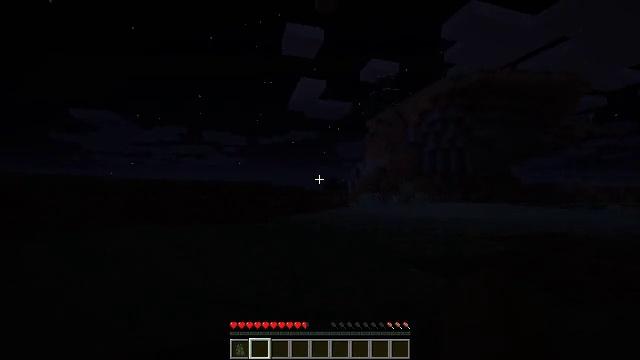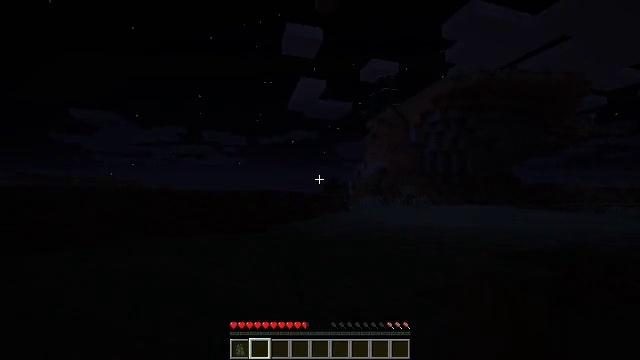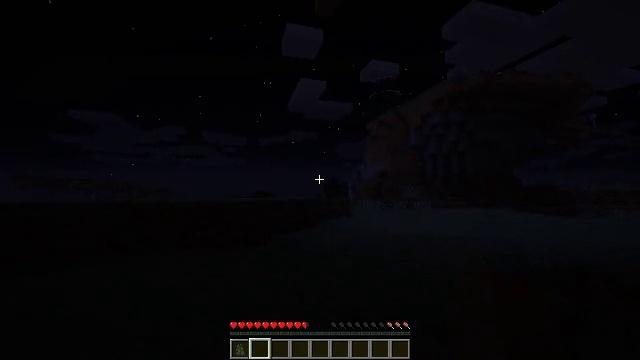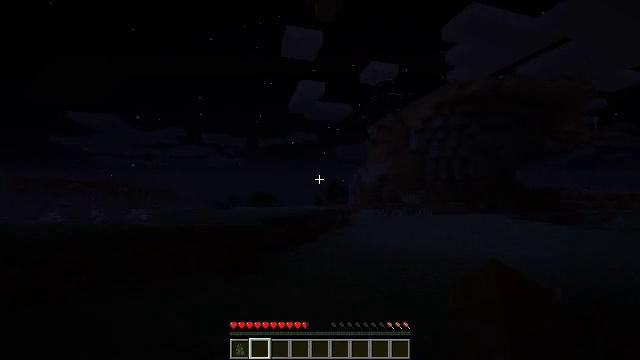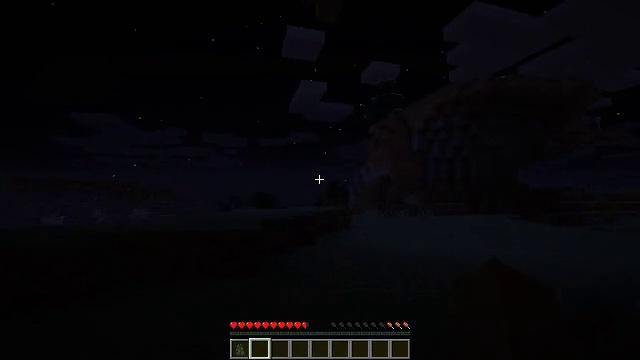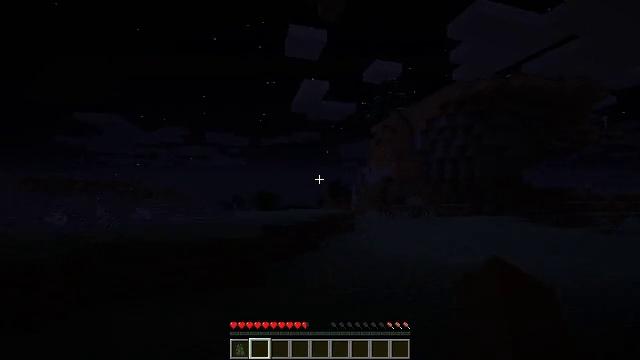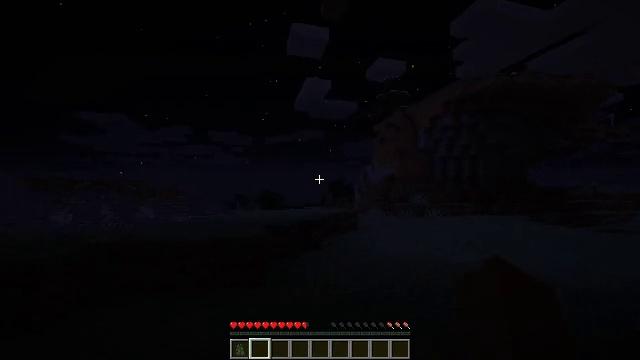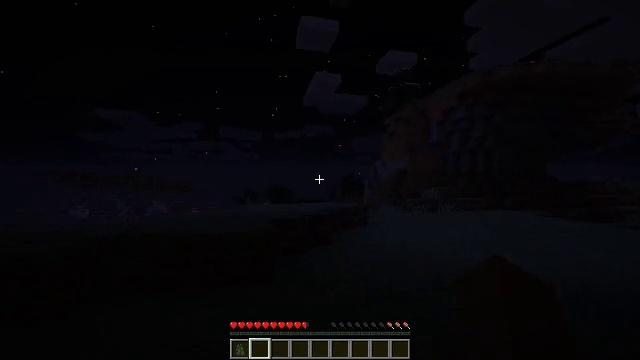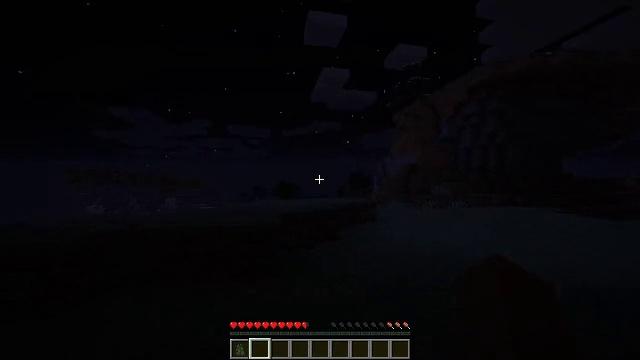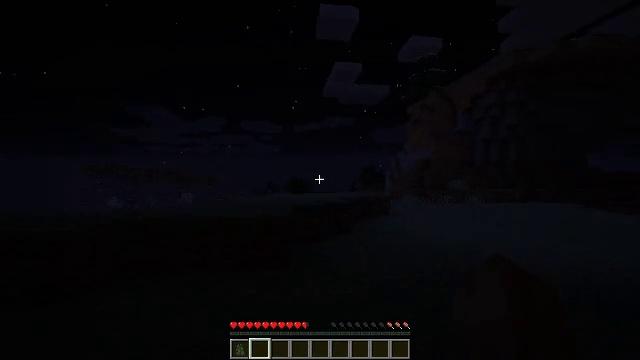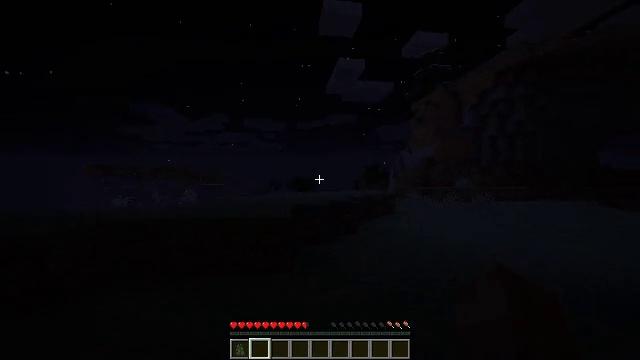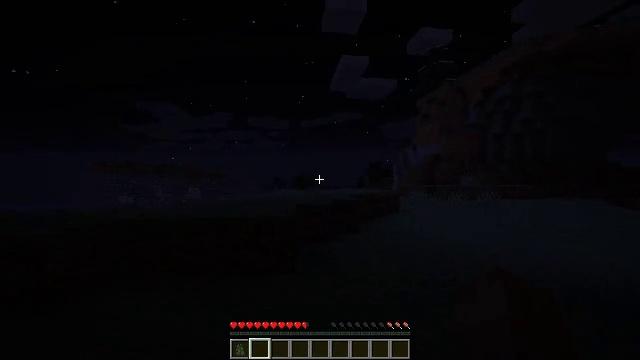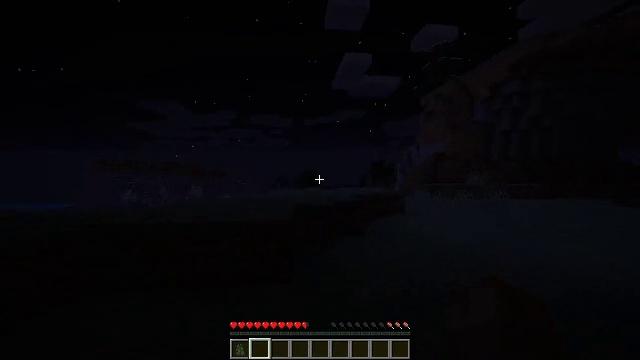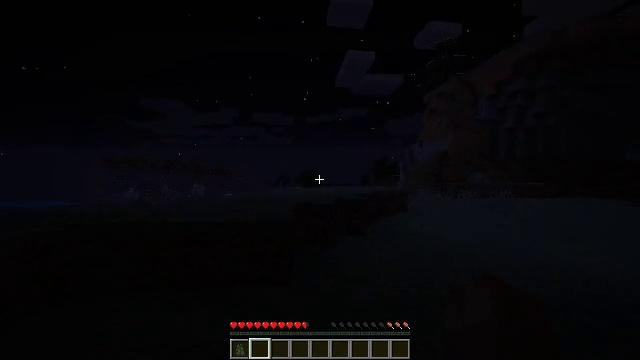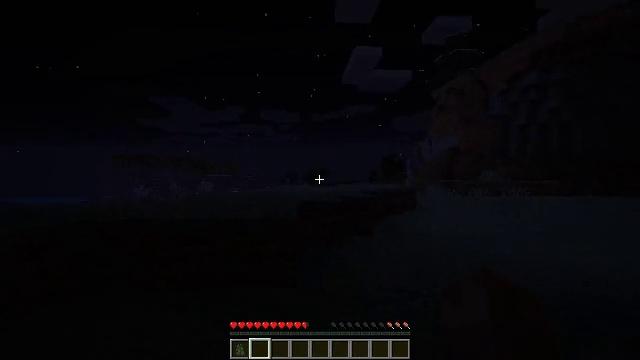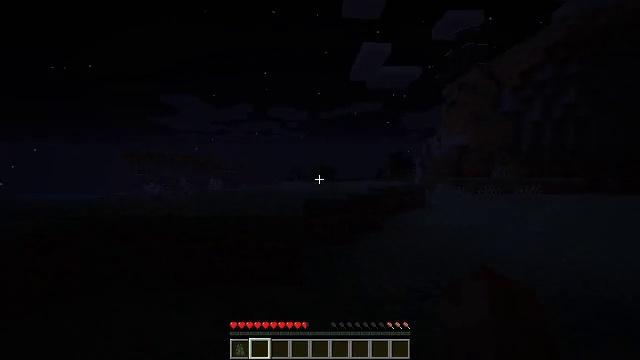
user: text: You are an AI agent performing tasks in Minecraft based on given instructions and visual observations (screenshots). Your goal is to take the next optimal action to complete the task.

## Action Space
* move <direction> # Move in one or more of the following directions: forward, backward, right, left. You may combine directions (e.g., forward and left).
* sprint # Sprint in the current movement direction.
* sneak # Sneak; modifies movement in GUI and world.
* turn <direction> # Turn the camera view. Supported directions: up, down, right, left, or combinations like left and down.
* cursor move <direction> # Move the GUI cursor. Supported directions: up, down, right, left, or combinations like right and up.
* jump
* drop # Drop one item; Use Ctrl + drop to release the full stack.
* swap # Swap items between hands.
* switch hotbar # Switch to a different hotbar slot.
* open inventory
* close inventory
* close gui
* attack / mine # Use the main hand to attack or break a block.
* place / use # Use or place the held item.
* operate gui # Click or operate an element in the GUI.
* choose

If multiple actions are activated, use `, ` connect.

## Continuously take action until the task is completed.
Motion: motion action
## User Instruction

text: Collect the sea lantern for its light.
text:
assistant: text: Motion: move forward, jump
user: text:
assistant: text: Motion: move forward, jump
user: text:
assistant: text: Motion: move forward, jump
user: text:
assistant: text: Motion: move forward, jump
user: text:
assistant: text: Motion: move forward
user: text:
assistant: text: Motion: move forward
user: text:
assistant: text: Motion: move forward, turn left and down
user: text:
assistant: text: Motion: move forward, turn left
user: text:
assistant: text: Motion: move forward, turn left
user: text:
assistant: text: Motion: move forward
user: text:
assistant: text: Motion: move forward
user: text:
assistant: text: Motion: move forward
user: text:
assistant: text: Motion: move forward
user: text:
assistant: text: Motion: move forward, turn left
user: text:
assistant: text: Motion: move forward, turn left
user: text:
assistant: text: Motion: move forward, turn left
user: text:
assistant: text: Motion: move forward
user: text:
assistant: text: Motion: move forward, turn left
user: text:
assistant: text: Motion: move forward
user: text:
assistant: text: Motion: move forward, turn left
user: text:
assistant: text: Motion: move forward, turn left
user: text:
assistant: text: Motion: move forward, turn left
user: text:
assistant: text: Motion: move forward, turn left
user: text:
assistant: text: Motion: move forward, turn left
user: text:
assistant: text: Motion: move forward, turn left
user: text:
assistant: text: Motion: move forward, jump
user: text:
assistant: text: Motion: move forward, jump
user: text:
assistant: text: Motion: move forward, jump
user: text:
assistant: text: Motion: move forward, jump
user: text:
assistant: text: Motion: move forward, jump